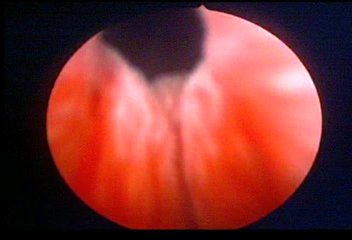
Modality: WLC
Class: Normal mucosa
Bladder cancer association: No